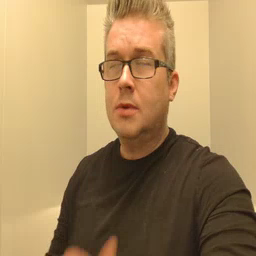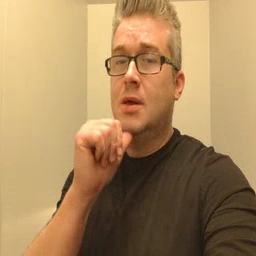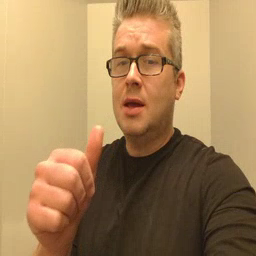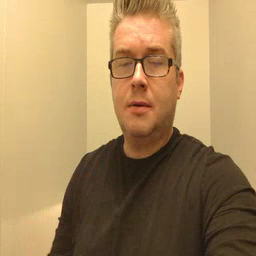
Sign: not